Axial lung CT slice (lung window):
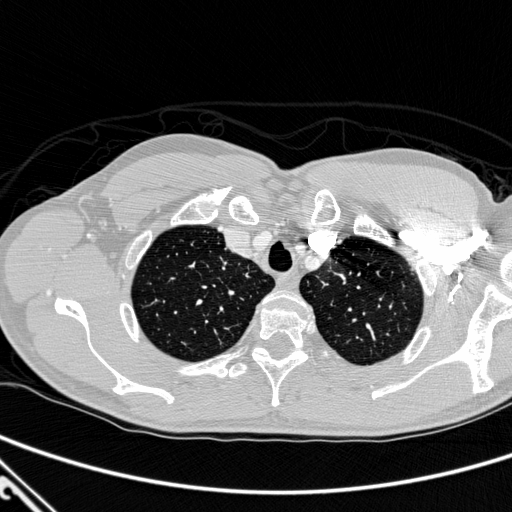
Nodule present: no